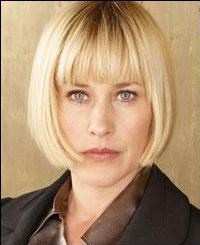
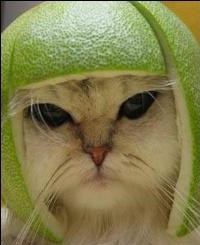
Blend attribute: Hair Style
Blending difficulty: Low
Creative potential: Low